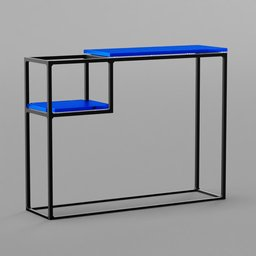
Label: furniture